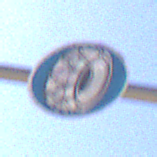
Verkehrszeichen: SchneekettenVorgeschrieben
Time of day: MorningAfternoon
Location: Outdoor (Nature)
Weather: Clear
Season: NotSpecified
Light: Natural